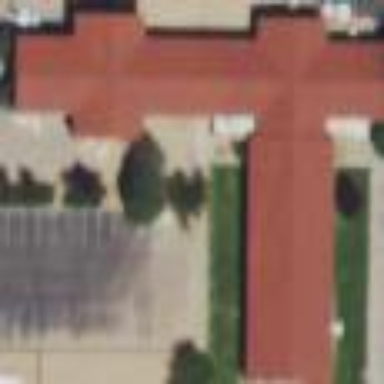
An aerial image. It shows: School building.